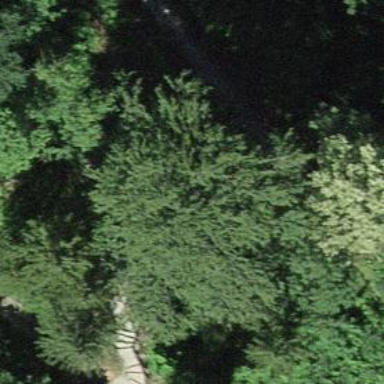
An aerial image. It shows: Set of steps on the road.